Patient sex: M
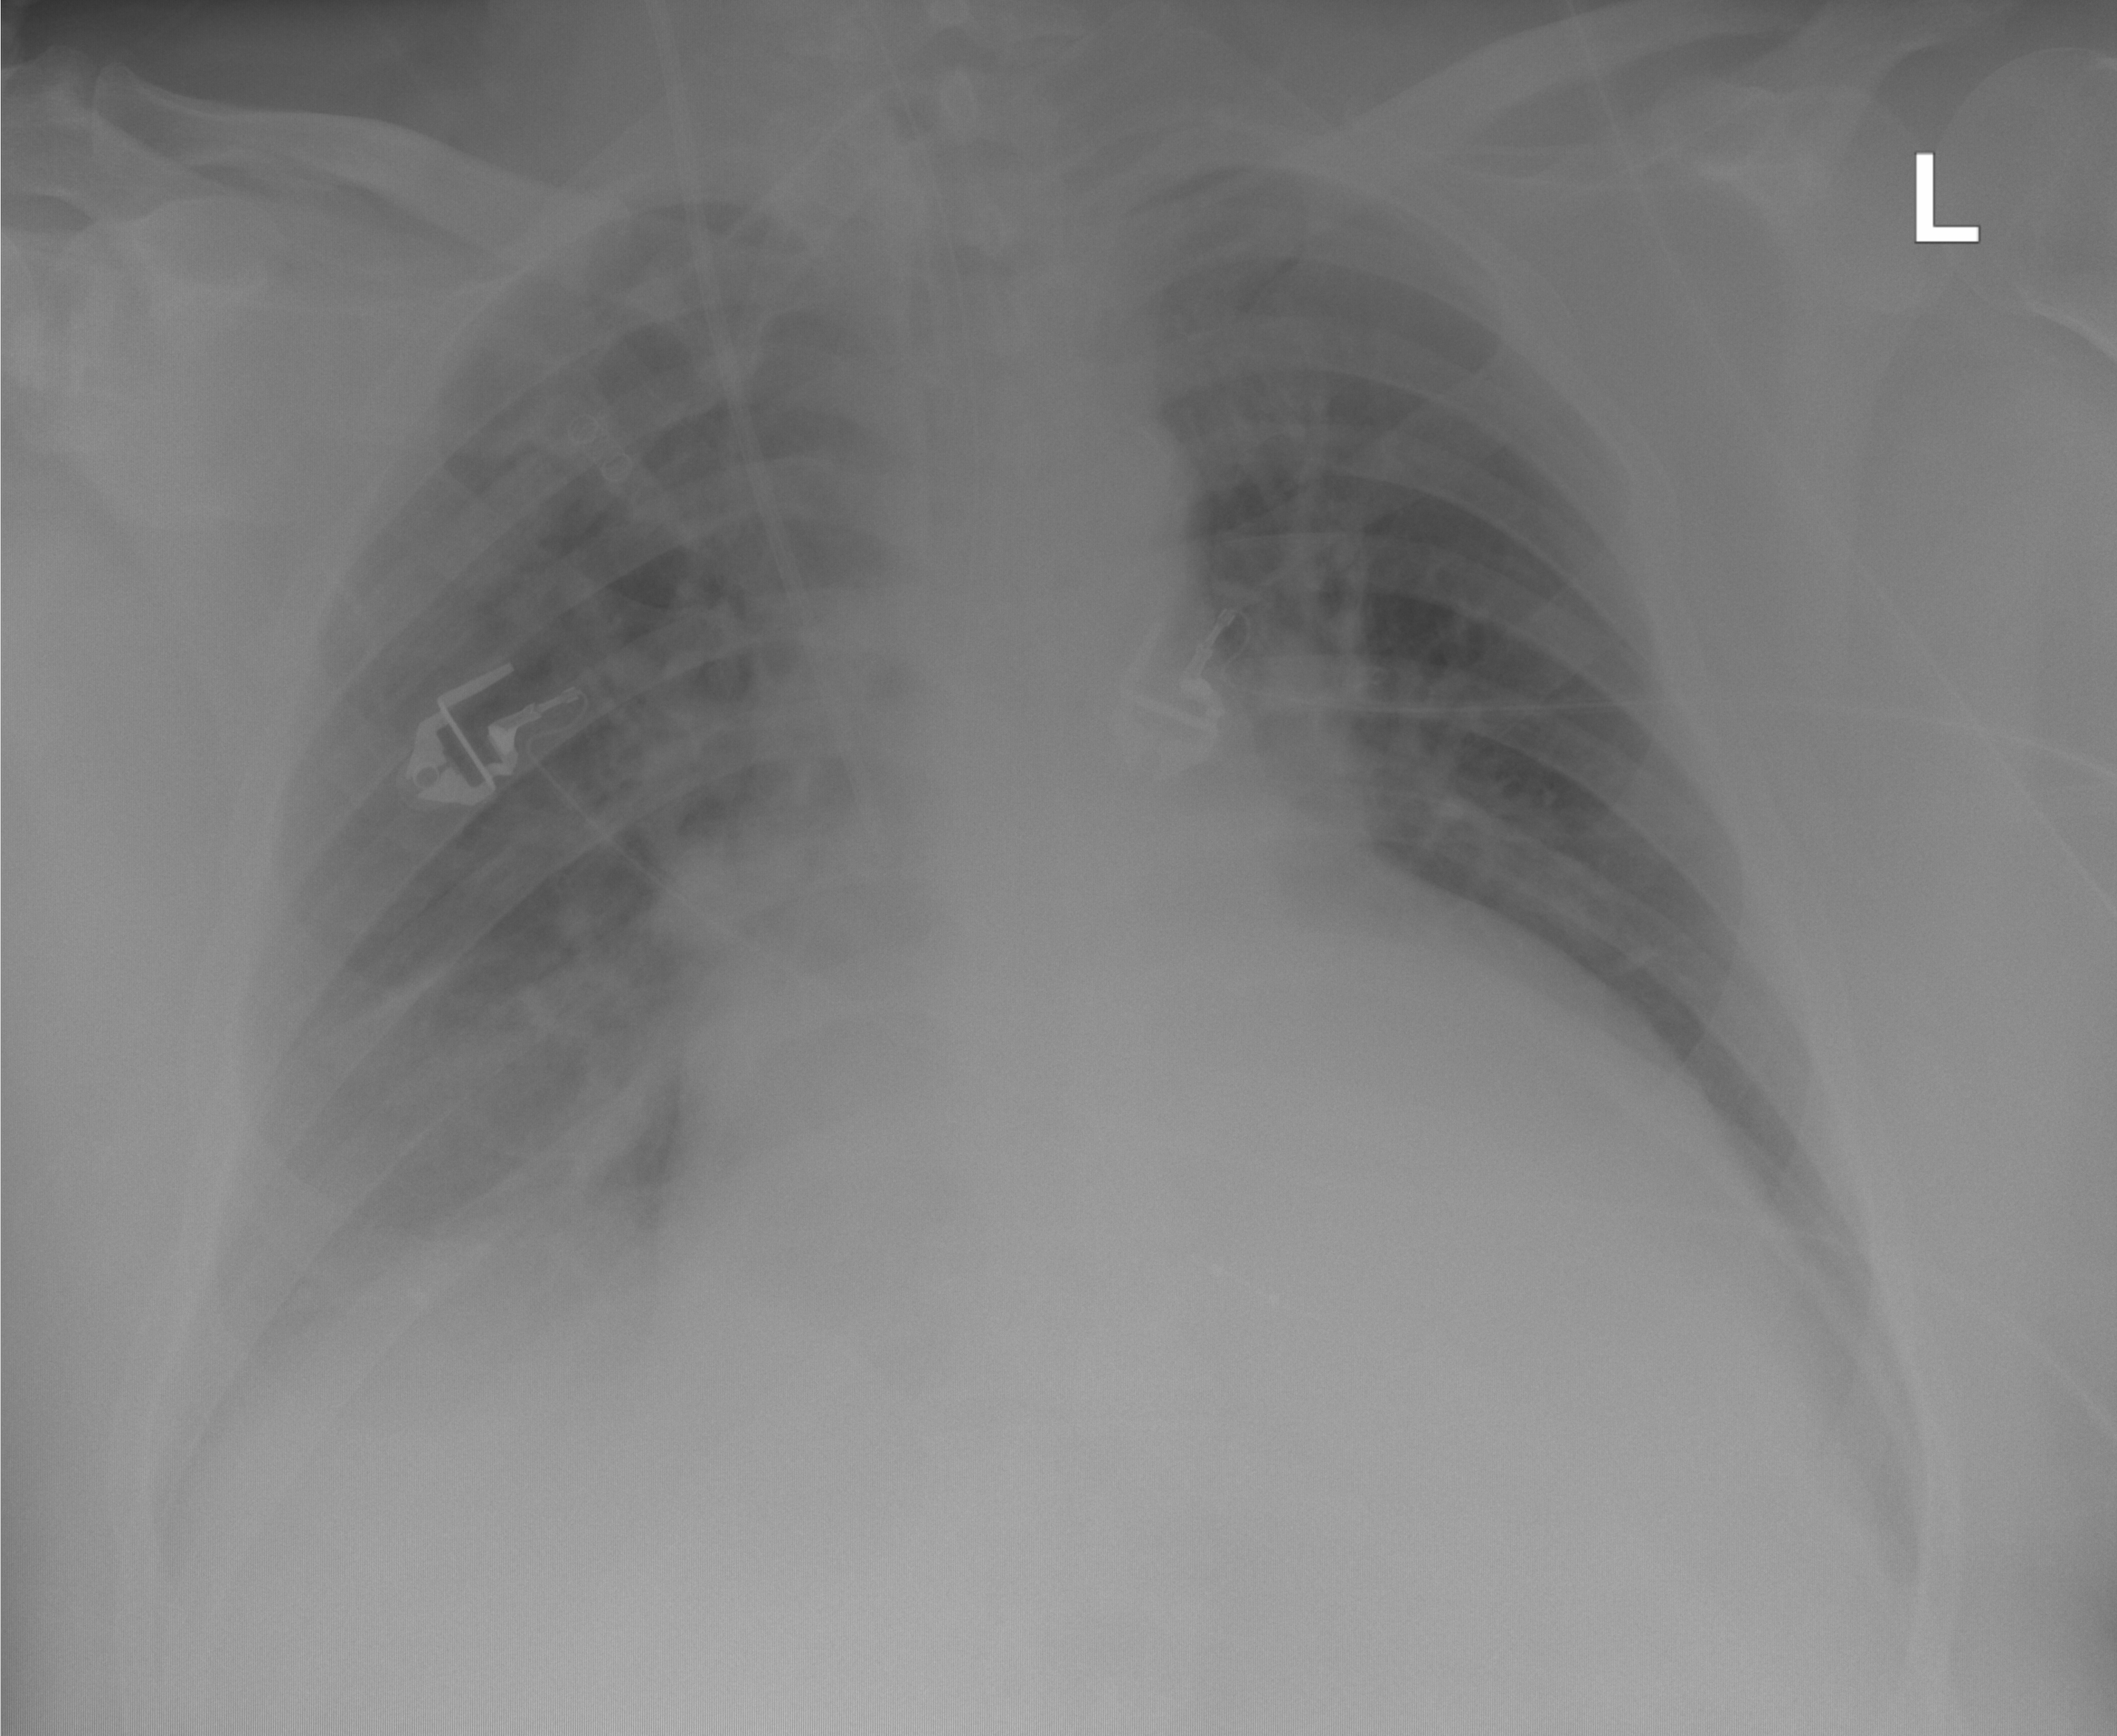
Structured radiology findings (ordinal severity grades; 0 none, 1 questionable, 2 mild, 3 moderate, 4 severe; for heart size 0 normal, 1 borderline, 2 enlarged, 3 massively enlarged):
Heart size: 2
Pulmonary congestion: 0
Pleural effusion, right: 2
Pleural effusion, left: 2
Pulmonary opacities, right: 2
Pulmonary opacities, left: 2
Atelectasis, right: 2
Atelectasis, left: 0